Question: I have installed and registered Visual Studio 2010 Premium (+SP1) onto the Windows XP Mode VM within Win 7 Pro; I have applied all of the product updates also. I have not yet created any projects as my first task was to try and connect to our TFS 2013 Server.
My problem is that from within Visual Studio 2010 whenever I try to "Connect To Team Foundation Server" from either the Start Page; The 'Team' Menu drop down or the icon in the Team Explorer tab, the window to "Connect To Team Project" flashes up and immediately closes and so I cannot enter the details of my TFS server.
I cannot find any errors 'Event Viewer' and there is no further information from Visual Studio. It cannot be the TFS setup as I haven't got that far yet.

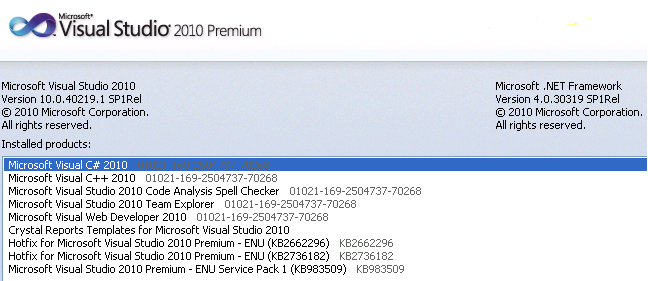
Answer: I found a solution to this and it is somewhat unbelievable, but it definitely worked for me:
Ensure HKEY_CURRENT_USER\Software\Policies\Microsoft\Internet Explorer\Control Panel\Colors = 0
Go to Internet Properties -> General -> Colors
Change the check state of 'Use Windows Colors' and change the check state back again then click OK and click OK on the internet Properties page.
My "Connect To Team Project" window now stays open allowing me to select a server!
A colleague enlightened me to this trick which is regularly used for Win 7 installations but this is the first XP version (although it is the Win7 XP Mode VM).
This works to fix flashing pop up screens for Win7 & XP and has been reported to MS.